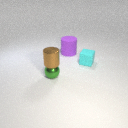
small cyan rubber cube in front of large purple rubber cylinder